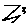
Label: zigzag